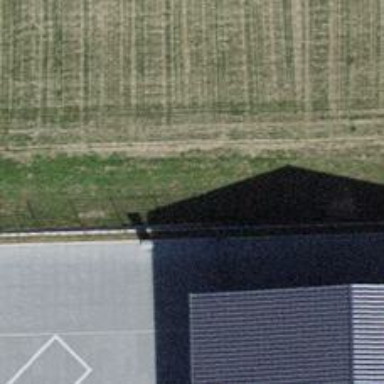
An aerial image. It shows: Metal fence.